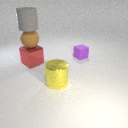
large yellow metal cylinder in front of small purple rubber cube